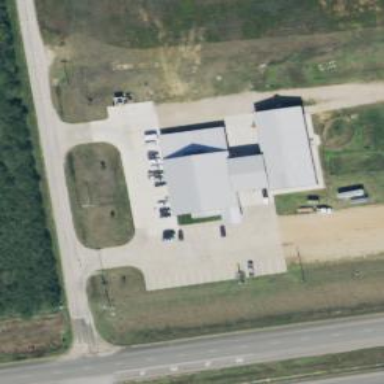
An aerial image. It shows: Veterinary facility.